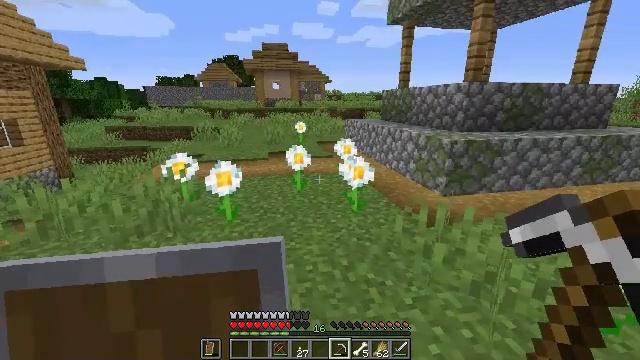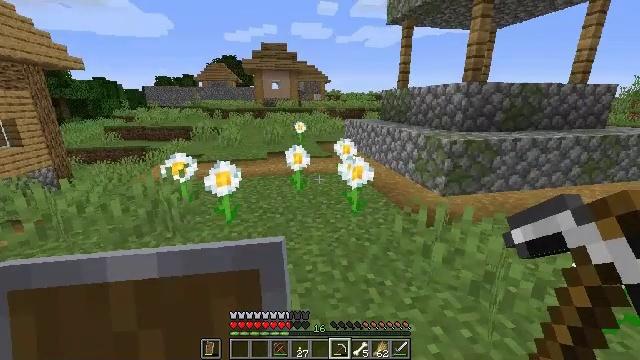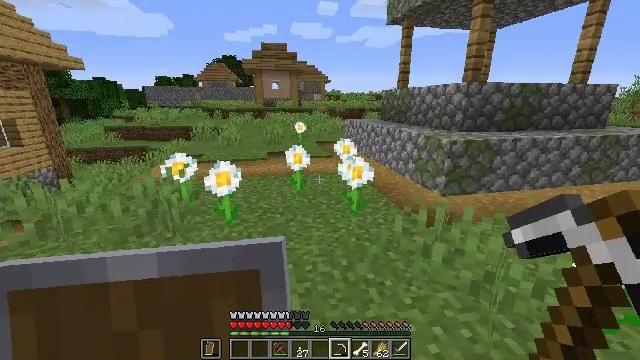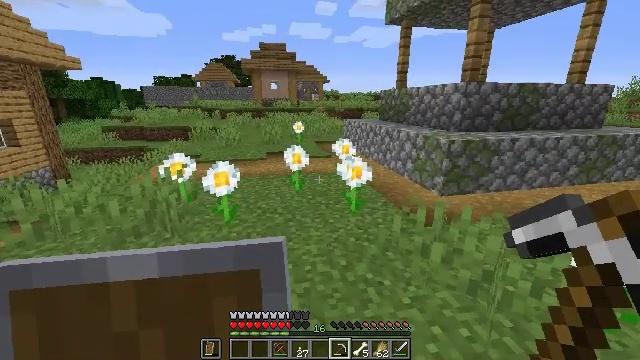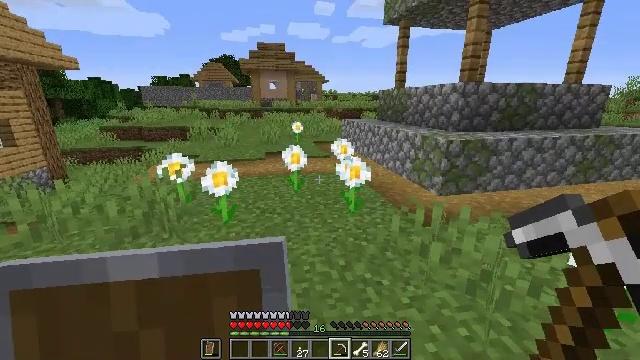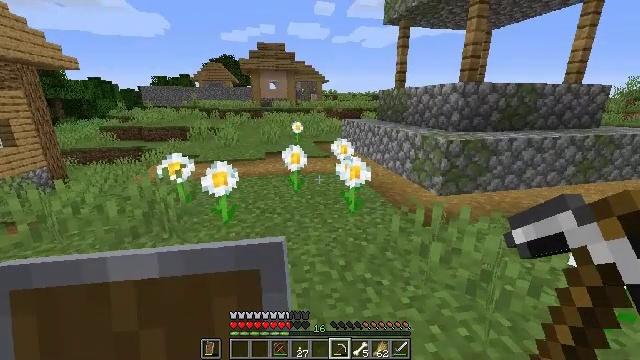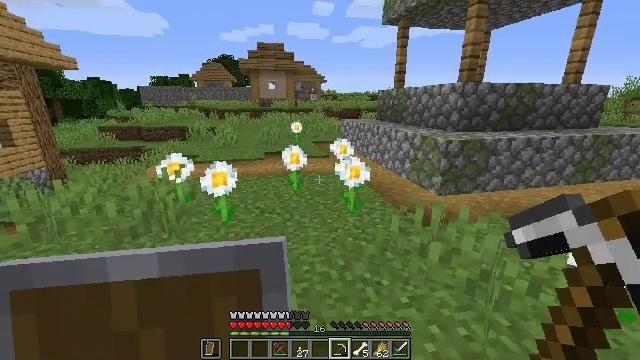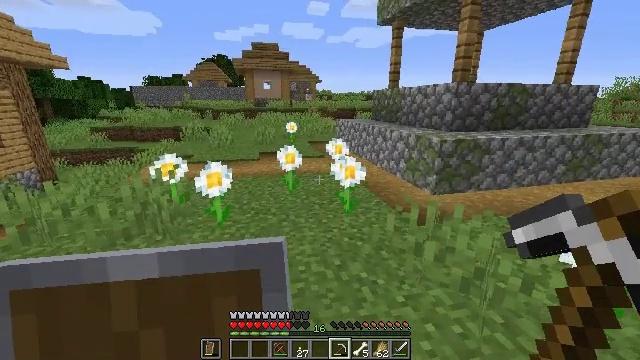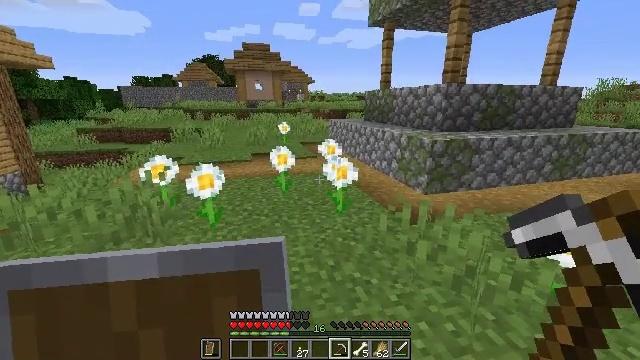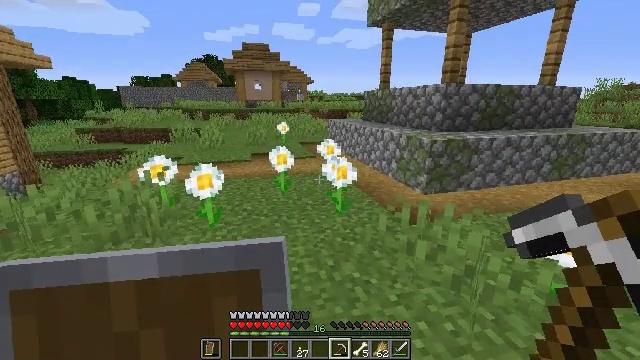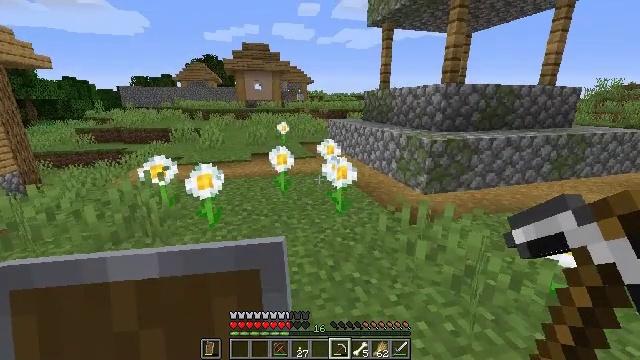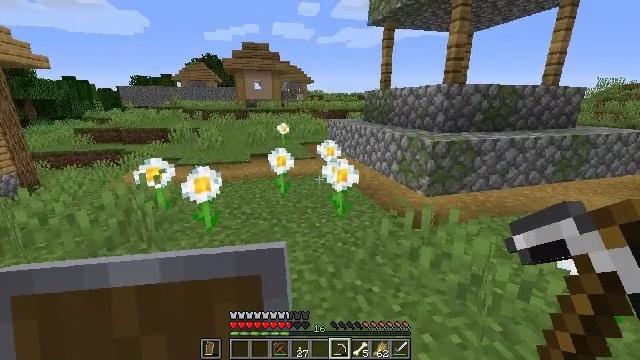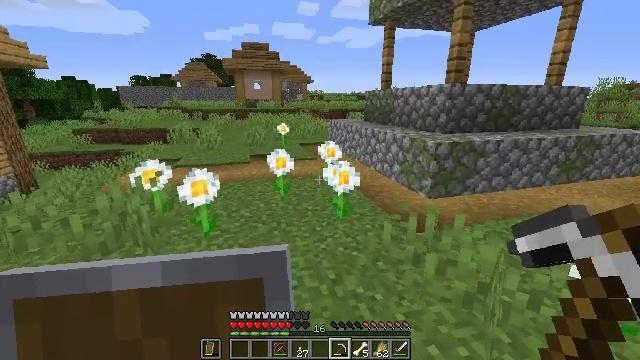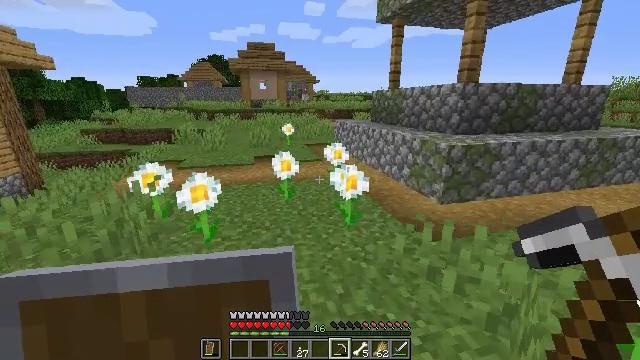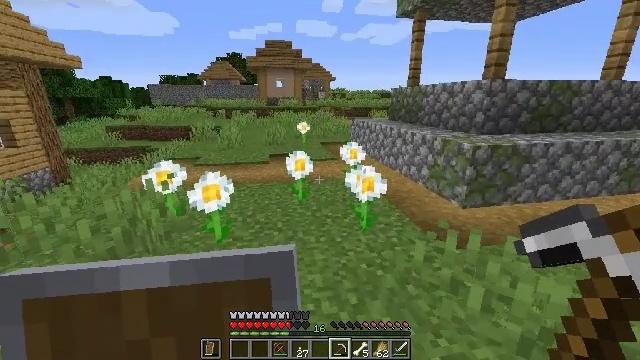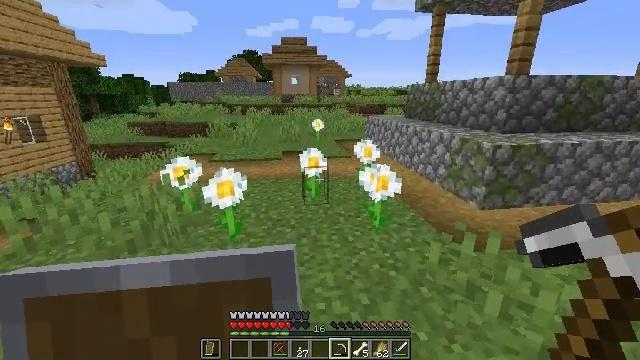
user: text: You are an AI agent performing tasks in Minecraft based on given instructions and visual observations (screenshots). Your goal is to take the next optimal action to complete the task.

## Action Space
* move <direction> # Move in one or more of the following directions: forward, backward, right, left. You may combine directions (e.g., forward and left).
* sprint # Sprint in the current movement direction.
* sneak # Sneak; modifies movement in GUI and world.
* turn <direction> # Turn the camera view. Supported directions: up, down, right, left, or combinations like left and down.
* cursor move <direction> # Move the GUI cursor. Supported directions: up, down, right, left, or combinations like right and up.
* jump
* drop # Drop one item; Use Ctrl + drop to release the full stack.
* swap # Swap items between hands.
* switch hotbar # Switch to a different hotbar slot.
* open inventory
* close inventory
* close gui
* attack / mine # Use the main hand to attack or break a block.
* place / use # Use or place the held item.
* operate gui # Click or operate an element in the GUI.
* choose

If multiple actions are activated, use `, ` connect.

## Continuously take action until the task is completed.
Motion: motion action
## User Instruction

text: Mine the bell from its post.
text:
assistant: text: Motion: no_op
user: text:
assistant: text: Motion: no_op
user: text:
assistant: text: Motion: no_op
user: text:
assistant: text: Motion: no_op
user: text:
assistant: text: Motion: no_op
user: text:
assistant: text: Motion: no_op
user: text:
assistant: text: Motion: turn right
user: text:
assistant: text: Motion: turn right
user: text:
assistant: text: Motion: no_op
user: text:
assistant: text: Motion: no_op
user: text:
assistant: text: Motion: move forward
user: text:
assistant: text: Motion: move forward
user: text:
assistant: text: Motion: move forward, turn left
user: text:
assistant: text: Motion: turn left
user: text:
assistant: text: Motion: turn left
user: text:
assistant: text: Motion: move forward, turn left
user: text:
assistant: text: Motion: move forward
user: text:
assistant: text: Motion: move forward
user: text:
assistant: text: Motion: move forward
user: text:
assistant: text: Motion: move forward
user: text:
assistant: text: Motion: move forward
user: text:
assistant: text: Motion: move forward
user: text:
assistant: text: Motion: move forward
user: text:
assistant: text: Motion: move forward
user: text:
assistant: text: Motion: move forward
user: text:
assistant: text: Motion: move forward
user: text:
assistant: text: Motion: move forward
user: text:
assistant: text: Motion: move forward
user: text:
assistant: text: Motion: move forward
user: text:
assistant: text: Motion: move forward